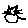
Label: cat